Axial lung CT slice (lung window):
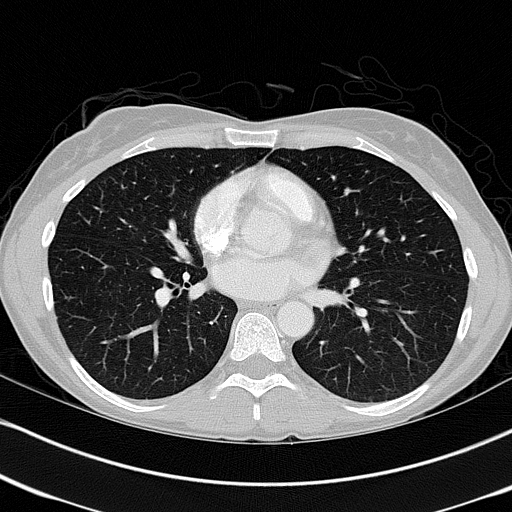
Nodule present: no